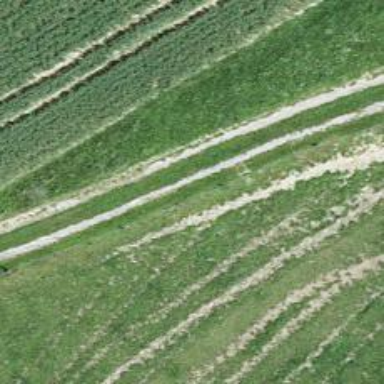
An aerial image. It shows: Grass track.